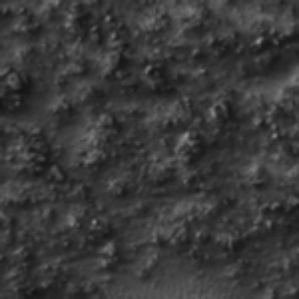
Label: frost